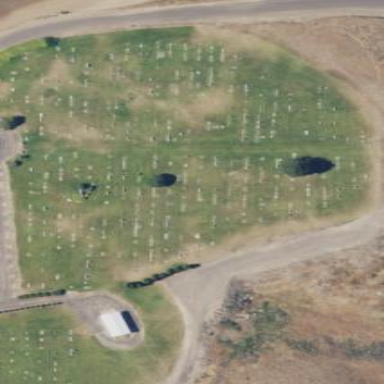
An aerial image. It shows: Cemetery.